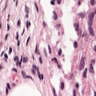
Metastatic tissue present: no